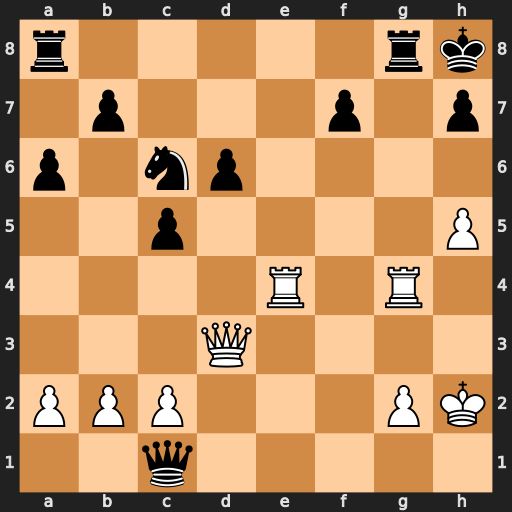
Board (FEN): r5rk/1p3p1p/p1np4/2p4P/4R1R1/3Q4/PPP3PK/2q5
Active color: w
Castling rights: -
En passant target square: -
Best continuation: Qc3+ Nd4 Rxd4